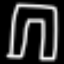
Label: pants